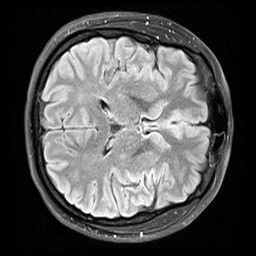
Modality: FLAIR
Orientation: axial
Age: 30
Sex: female
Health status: healthy
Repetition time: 12 s
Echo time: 0.095 s